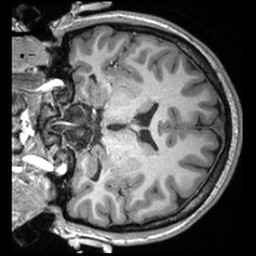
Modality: T1w
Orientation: coronal
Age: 19
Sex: female